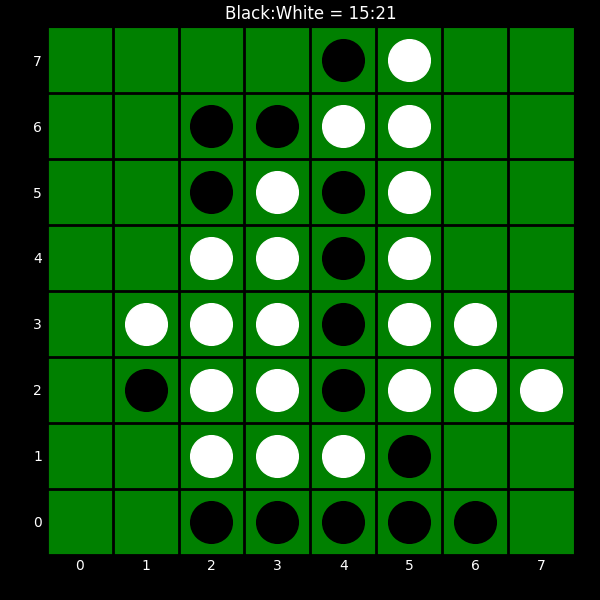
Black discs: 15
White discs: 21